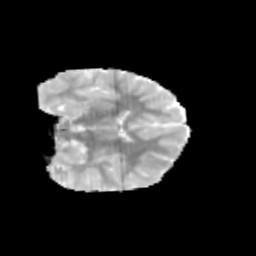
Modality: MD
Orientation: coronal
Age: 10
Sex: female
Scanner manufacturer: siemens
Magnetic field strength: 3 T
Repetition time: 3.8 s
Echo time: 0.07 s